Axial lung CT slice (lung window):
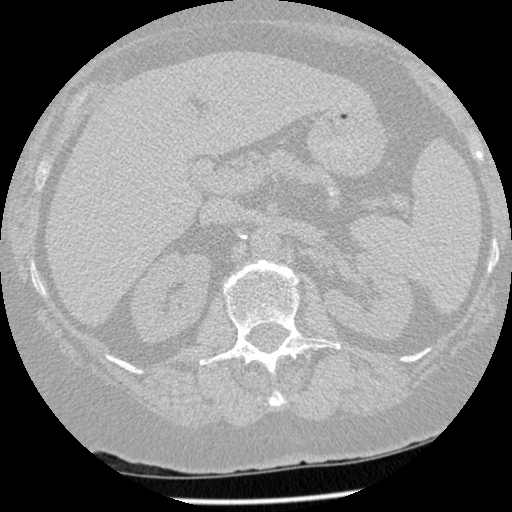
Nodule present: no